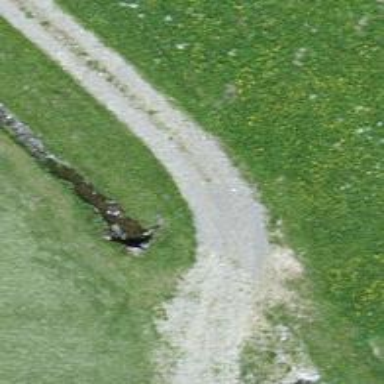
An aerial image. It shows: Tunnel passing through ditch.